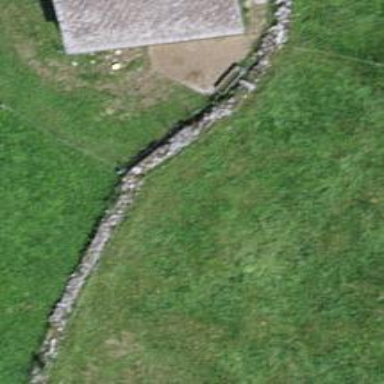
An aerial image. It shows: Wall is shown in the image.